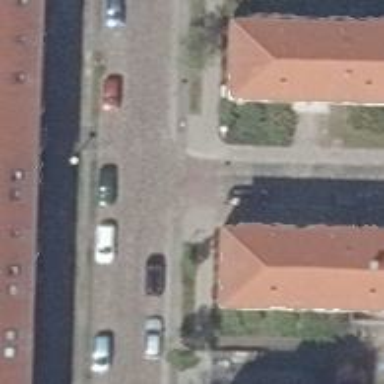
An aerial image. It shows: Residential road with sidewalks on both sides.